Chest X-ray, PA view. Patient: 76 years old, sex M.
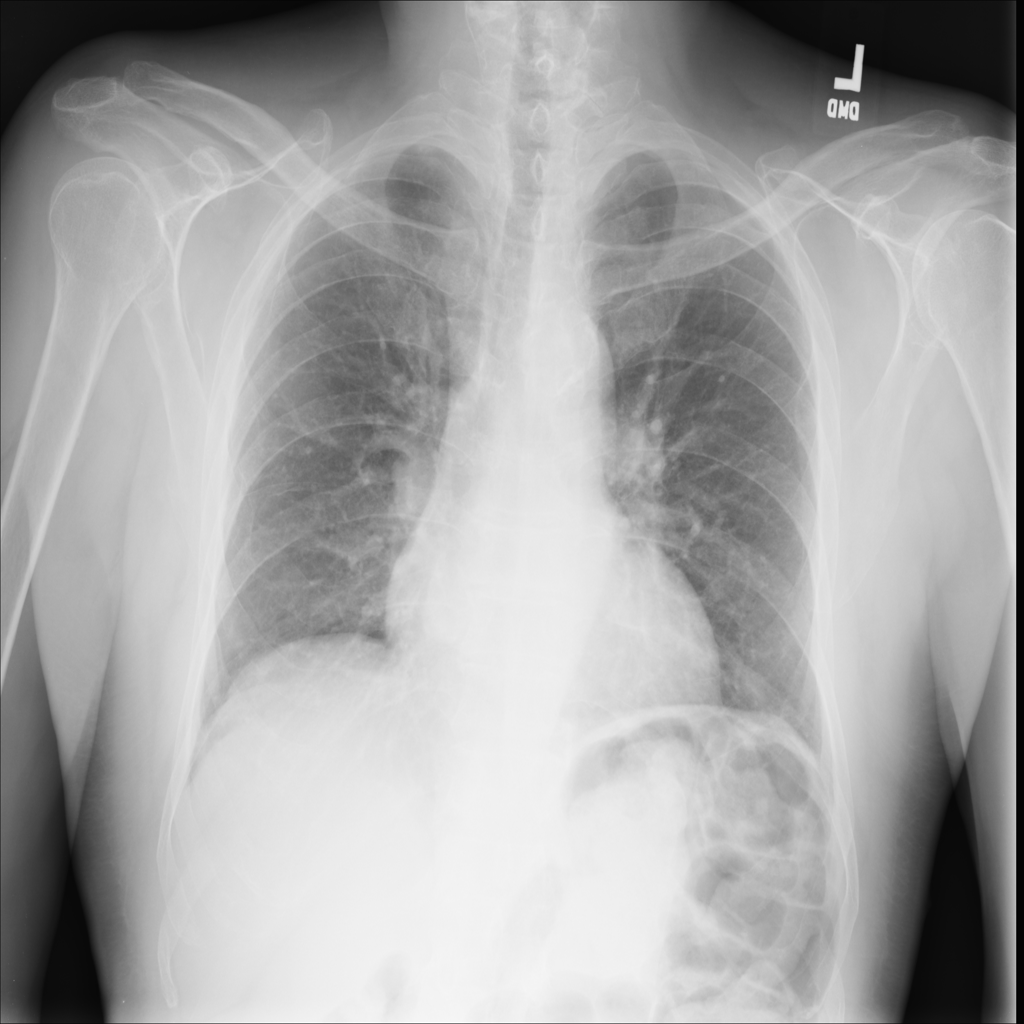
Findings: No Finding